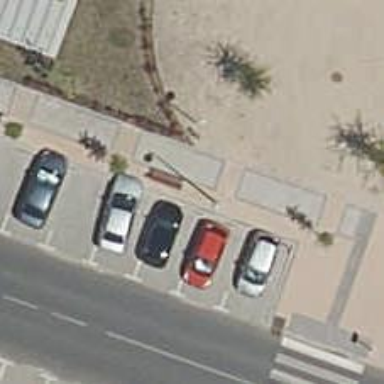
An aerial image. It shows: Bench for seating.